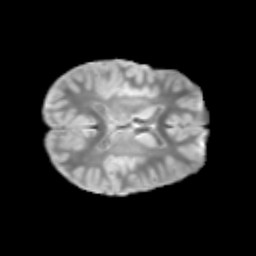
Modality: T2w
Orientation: axial
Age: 9
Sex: male
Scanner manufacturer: siemens
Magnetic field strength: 3 T
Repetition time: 3.8 s
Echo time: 0.07 s